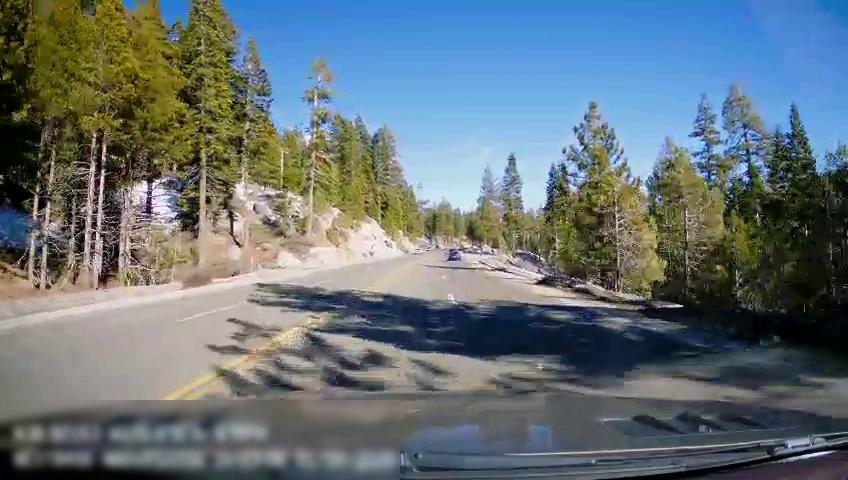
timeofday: Day
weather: Sunny
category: Drivable Space
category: Vehicles | Car
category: Lanes | Opposite Lane
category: Lanes | Opposite Lane
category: Lanes | Opposite Lane
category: Lanes | Current Lane
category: Lanes | Current Lane